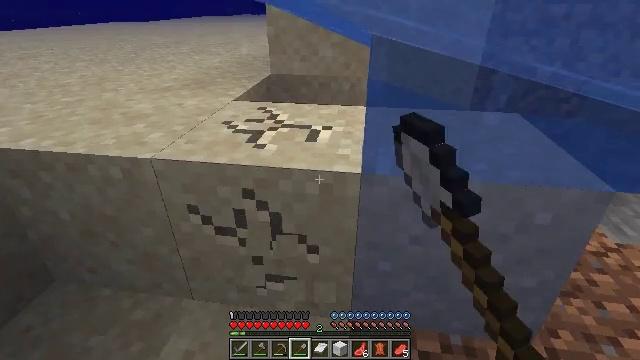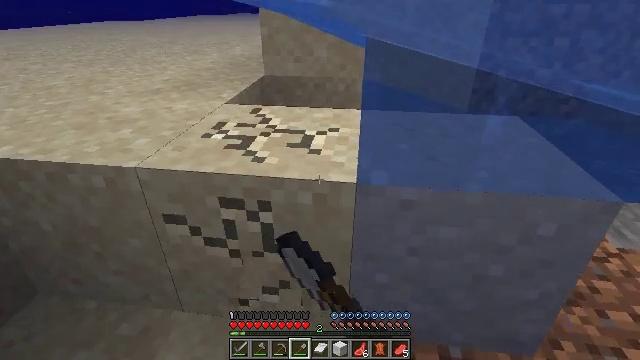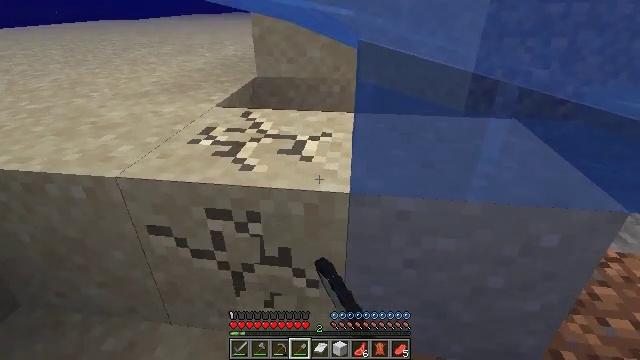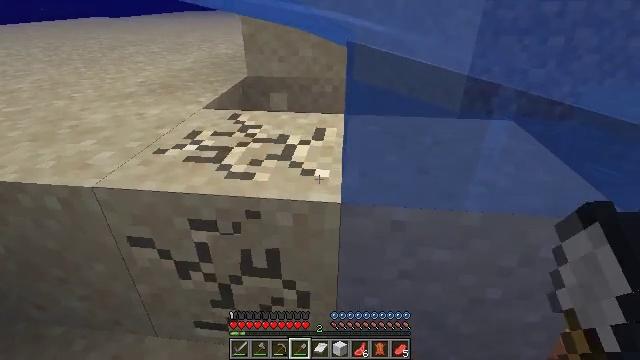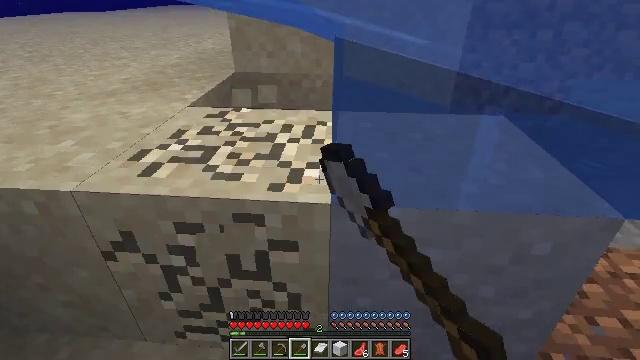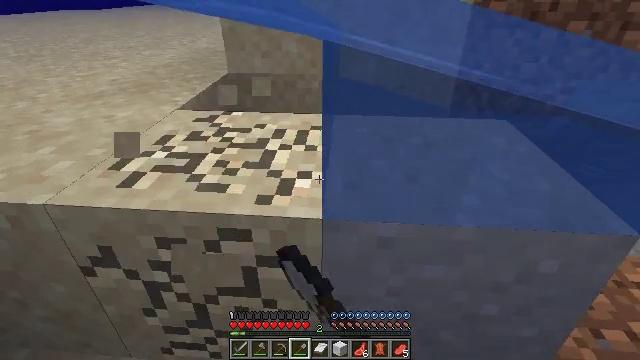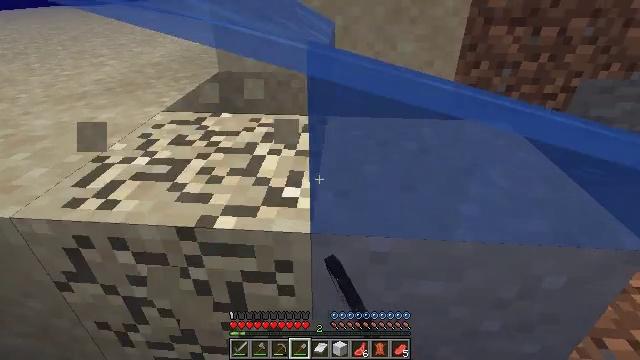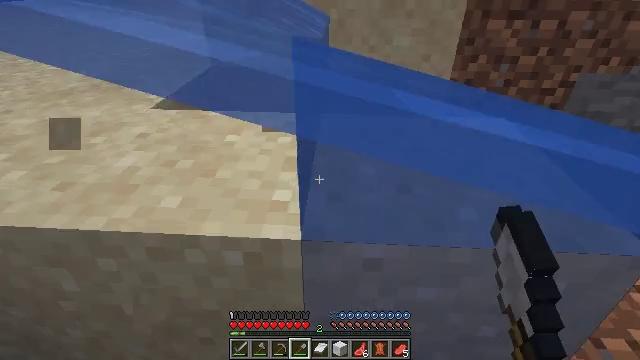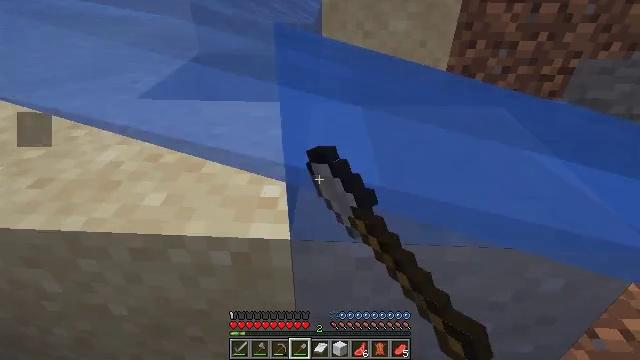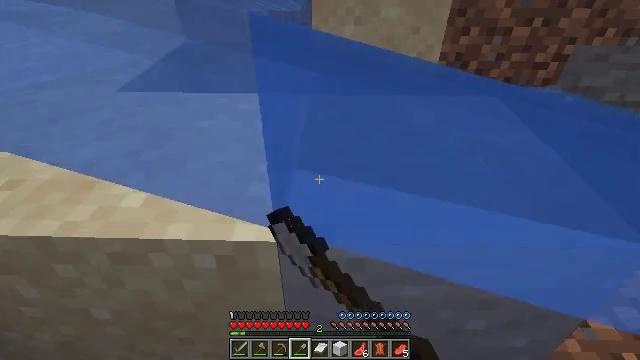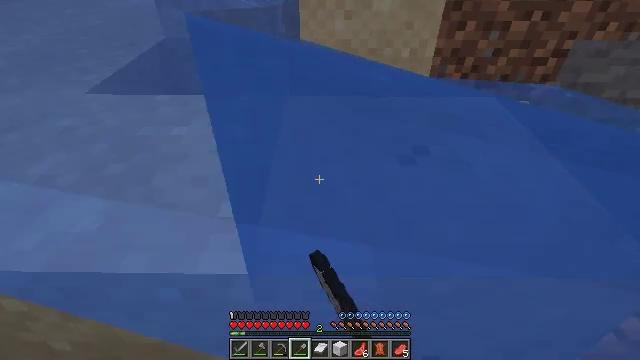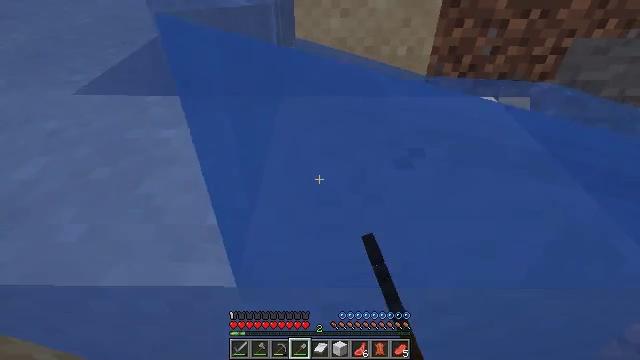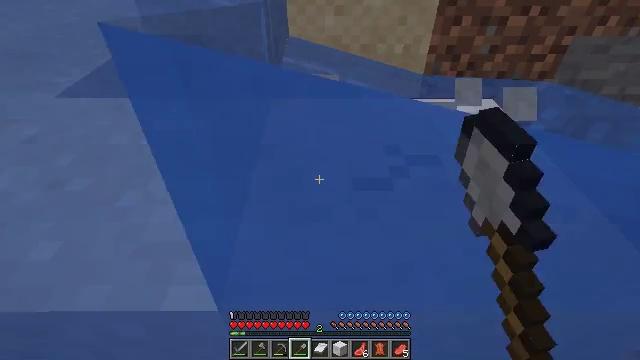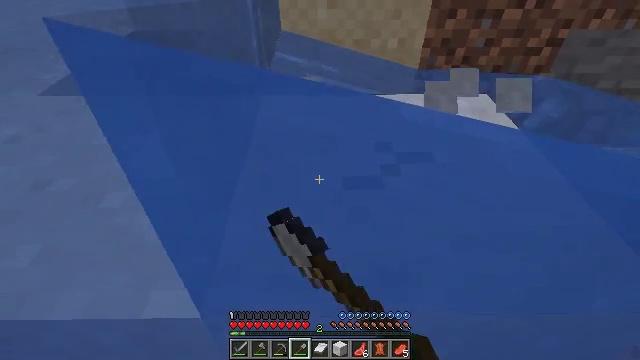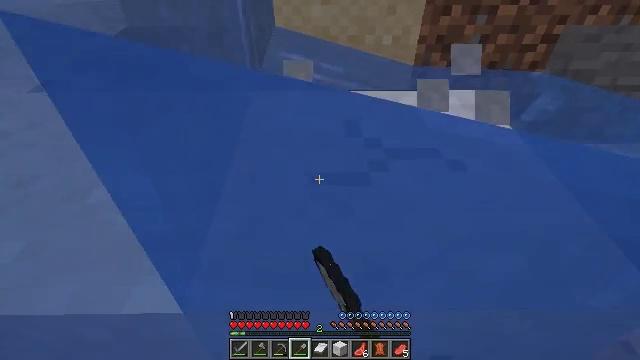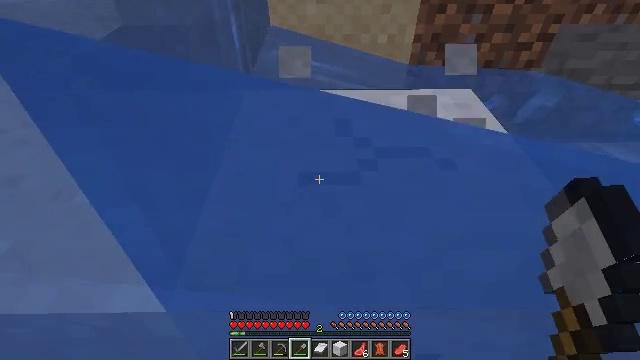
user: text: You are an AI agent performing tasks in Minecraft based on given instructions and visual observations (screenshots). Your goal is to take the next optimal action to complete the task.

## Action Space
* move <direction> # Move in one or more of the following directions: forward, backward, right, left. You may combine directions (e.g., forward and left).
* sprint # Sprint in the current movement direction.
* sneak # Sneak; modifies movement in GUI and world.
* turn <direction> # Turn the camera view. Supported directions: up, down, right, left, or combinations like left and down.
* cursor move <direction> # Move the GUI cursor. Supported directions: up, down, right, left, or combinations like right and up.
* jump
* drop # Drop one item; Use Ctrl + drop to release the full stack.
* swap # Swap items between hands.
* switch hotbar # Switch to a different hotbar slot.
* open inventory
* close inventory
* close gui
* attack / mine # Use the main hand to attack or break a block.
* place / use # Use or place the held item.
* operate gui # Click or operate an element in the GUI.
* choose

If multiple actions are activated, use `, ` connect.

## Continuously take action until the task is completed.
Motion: motion action
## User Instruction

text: Mine the clay from the riverbed.
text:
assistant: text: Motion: move forward, attack / mine
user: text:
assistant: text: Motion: move forward, attack / mine
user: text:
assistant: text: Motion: move forward, attack / mine
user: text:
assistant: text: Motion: move forward, turn right, attack / mine
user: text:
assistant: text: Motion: move forward, attack / mine
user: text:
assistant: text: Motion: move forward, attack / mine
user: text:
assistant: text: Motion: move forward, turn down, attack / mine
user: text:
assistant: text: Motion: move forward, turn down, attack / mine
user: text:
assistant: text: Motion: move forward, turn right and down, attack / mine
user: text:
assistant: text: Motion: move forward, turn down, attack / mine
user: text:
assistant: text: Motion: move forward, attack / mine
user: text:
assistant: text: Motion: move forward, attack / mine
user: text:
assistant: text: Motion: move forward, attack / mine
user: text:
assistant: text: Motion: attack / mine
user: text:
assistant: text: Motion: attack / mine
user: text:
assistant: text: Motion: attack / mine
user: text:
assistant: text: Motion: attack / mine
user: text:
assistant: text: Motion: attack / mine
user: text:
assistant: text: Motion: attack / mine
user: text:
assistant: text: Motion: attack / mine
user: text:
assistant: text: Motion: attack / mine
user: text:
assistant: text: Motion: attack / mine
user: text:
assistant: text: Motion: attack / mine
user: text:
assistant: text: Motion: attack / mine
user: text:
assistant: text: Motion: attack / mine
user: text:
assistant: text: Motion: move forward, turn left, attack / mine
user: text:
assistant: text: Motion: move forward, attack / mine
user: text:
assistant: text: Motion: move forward, attack / mine
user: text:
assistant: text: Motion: move forward, attack / mine
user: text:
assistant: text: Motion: move forward, attack / mine